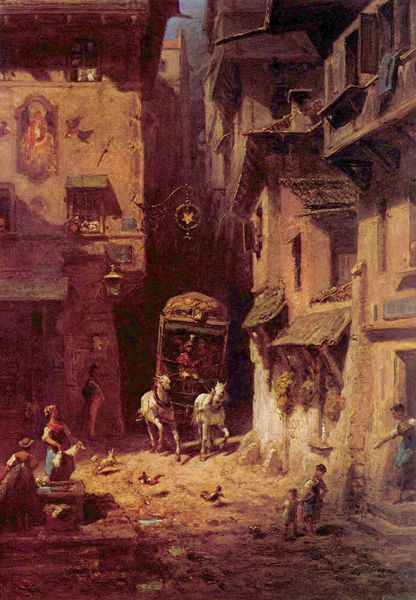
Titel: Die Post
Künstler: Carl Spitzweg
Standort: Essen (Ruhr)
Institution: Villa Hügel
Schlagwörter: blau, dunkel, gemälde, himmel, mann, schatten, weiß, frauen, gelb, menschen, ocker, stadt, wäsche, ausschnitt, braun, fenster, frau, lampe, laterne, licht, schwarz, strasse, stroh, terasse, tür, dach, gebäude, haus, hund, rot, tier, tiere, weg, beige, alt, architektur, bild, öl, häuser, vieh, vögel, kind, mutter, vater, brunnen, fensterläden, genre, kinder, pferd, pferde, deutschland, balkon, magd, fassade, fassaden, gasse, italien, pflaster, zwei, dorf, dächer, hof, droschke, kutsche, platz, wagen, schmal, geschwister, waschen, eng, erker, gang, nische, schild, spitzweg, schmutz, stern, straßenszene, kutscher, topografie, schimmel, biedermeier, geflügel, mittelalter, rötlich, dreck, ankunft, huhn, karl, carl, pferdegespann, maria, wandbild, vordach, madonna, postkutsche, gasthaus, wirtshaus, hennen, hühner, heiligenbild, fuhrwerk, matsch, pferdekutsche, durchfahrt, eile, page, setail, winkelig, wirtshausschild, süden, meid, landesvater